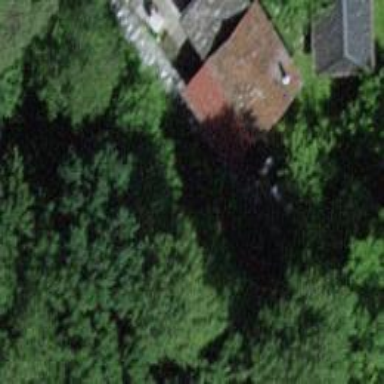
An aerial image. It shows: Shed.